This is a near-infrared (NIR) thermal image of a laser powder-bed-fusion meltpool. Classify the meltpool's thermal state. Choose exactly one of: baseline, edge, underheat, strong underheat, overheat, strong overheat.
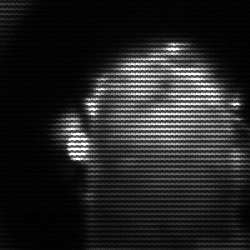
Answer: baseline